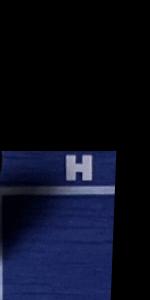
Label: Empty